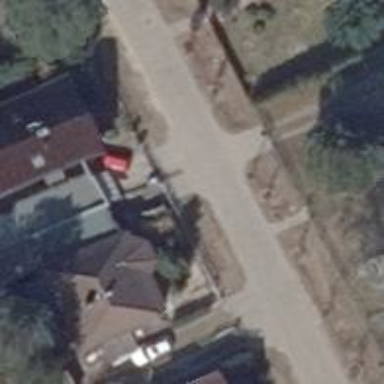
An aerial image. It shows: Footway.